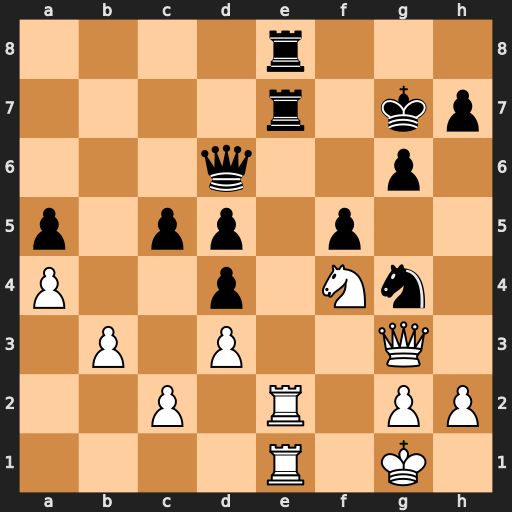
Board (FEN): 4r3/4r1kp/3q2p1/p1pp1p2/P2p1Nn1/1P1P2Q1/2P1R1PP/4R1K1
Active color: w
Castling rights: -
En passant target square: -
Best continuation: Nh5+ Kh6 Qxd6